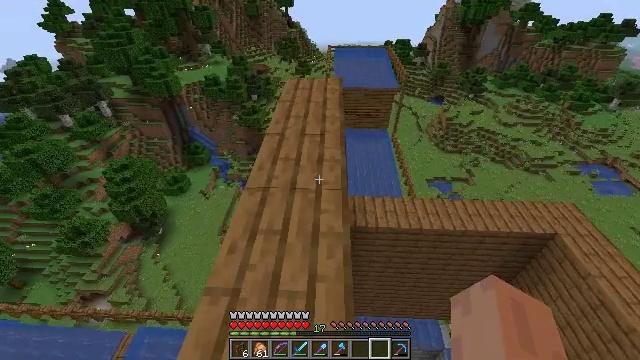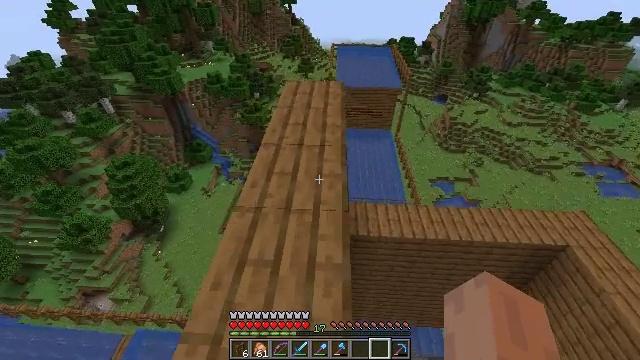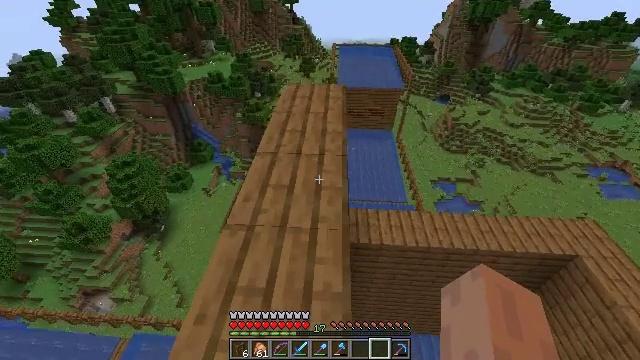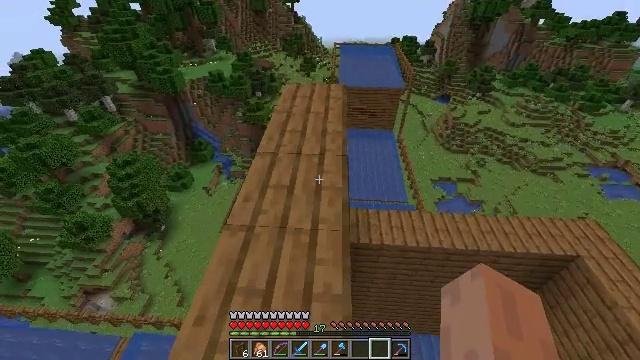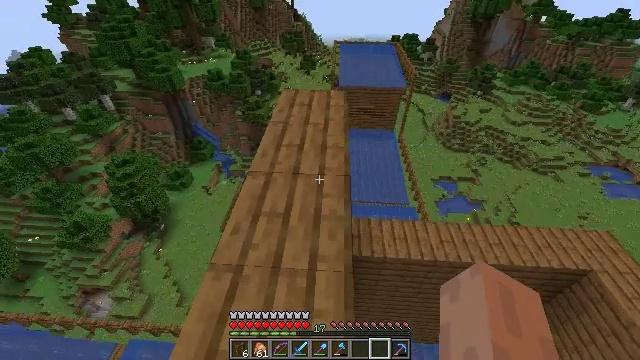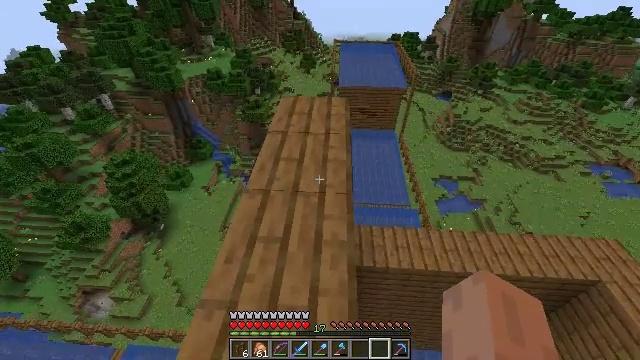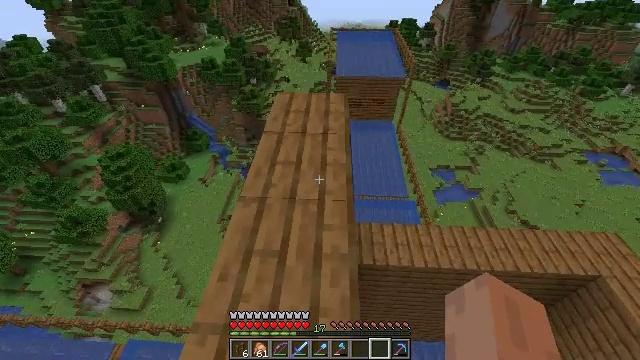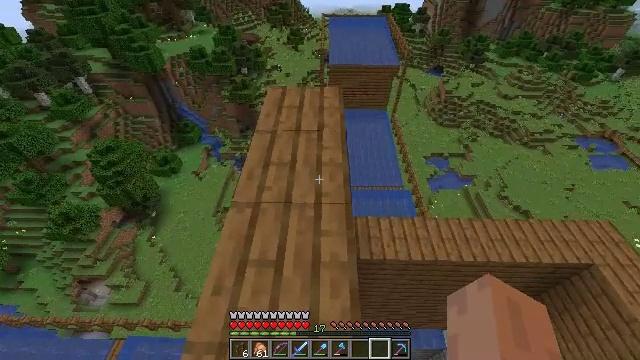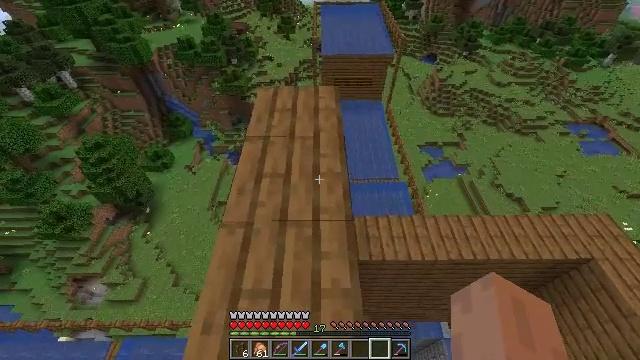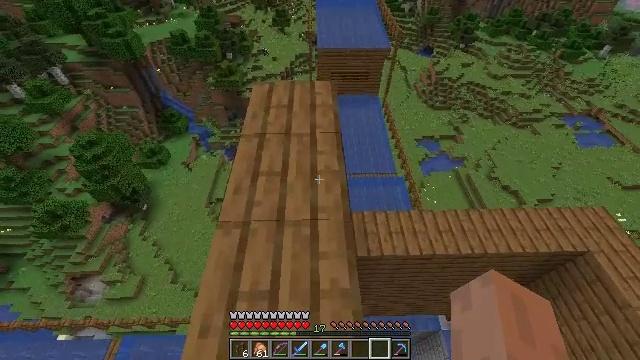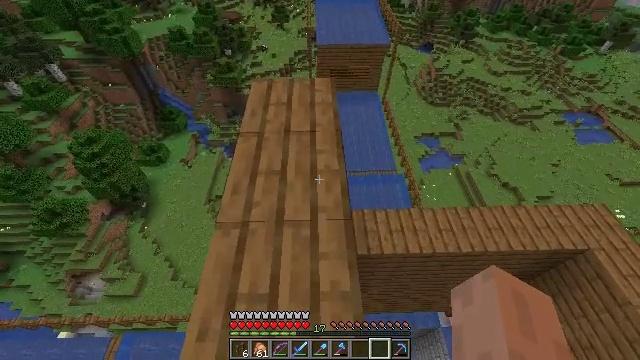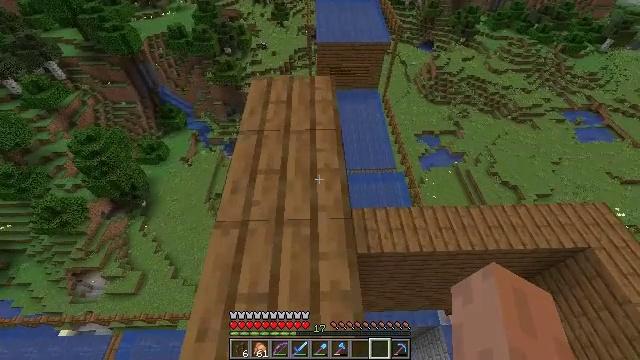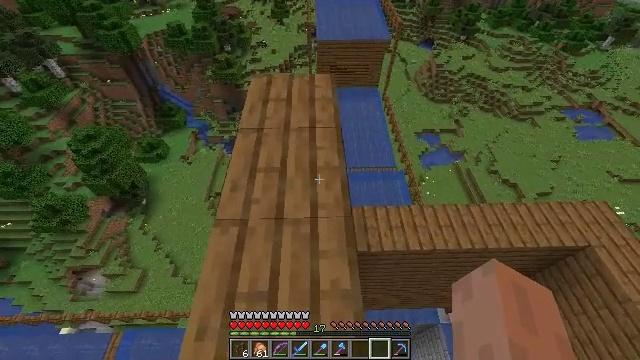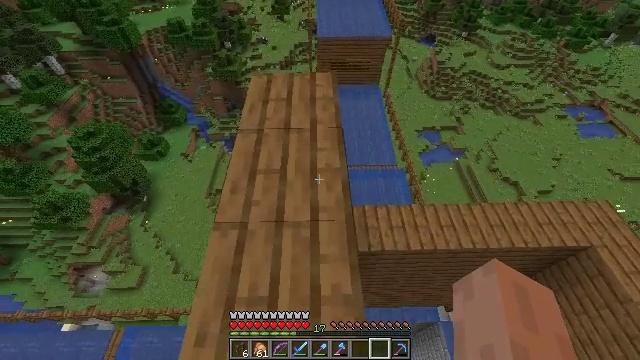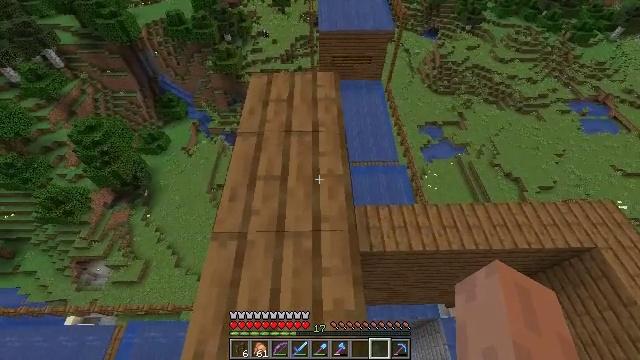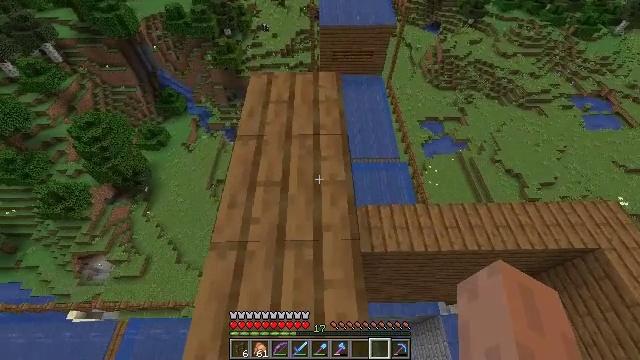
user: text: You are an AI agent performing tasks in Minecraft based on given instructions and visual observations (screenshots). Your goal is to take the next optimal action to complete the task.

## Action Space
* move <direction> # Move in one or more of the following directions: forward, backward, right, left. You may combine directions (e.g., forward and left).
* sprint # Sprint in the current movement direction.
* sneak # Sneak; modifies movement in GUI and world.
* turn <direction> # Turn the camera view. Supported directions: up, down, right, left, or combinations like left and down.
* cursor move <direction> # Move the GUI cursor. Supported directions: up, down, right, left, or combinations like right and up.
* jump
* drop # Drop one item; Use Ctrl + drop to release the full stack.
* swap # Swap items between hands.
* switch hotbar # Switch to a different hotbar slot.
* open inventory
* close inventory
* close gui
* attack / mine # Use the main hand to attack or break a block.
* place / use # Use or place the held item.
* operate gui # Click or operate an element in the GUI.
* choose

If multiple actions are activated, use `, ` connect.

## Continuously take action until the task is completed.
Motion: motion action
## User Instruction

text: Harvest spruce planks for building.
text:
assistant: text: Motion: move forward
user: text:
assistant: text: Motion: move forward
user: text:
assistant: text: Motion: move forward
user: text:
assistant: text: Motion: move forward
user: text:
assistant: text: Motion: move forward
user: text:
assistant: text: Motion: move forward, turn down
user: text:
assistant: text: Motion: move forward, turn right and down
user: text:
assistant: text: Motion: turn right and down
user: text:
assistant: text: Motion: turn down
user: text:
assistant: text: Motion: no_op
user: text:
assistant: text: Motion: no_op
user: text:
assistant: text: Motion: no_op
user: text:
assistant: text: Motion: move forward
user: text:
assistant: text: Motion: move forward, turn down
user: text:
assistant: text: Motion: move forward, turn down
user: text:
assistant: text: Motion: move forward
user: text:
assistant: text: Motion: move forward
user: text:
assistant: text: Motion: move forward
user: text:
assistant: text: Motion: move forward
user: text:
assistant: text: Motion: move forward
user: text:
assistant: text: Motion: no_op
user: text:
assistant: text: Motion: no_op
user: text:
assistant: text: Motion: turn down
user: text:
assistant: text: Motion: turn down
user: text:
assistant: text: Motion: no_op
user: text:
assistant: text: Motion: turn down
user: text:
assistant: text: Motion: turn down
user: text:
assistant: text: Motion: turn right and down
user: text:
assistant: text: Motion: turn right and down
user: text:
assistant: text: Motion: turn right and down